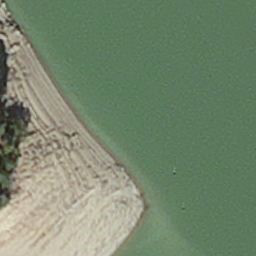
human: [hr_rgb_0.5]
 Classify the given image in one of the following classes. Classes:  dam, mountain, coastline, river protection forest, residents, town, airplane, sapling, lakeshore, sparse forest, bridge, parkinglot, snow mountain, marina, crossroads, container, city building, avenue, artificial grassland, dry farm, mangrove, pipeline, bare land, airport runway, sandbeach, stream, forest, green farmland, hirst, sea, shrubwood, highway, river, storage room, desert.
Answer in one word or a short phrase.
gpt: hirst